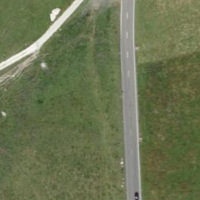
EUNIS habitat code: 26
Species observed at this site:
Corvus corone
Anthus trivialis
Oenanthe oenanthe
Parnassius phoebus
Anthus spinoletta
Prunella modularis
Turdus viscivorus
Spinus spinus
Poecile palustris
Carduelis citrinella
Phoenicurus ochruros
Certhia familiaris
Nucifraga caryocatactes
Botrychium lunaria
Falco tinnunculus
Corvus corax
Periparus ater
Cyanistes caeruleus
Lophophanes cristatus
Monticola saxatilis
Linaria cannabina
Troglodytes troglodytes
Pyrrhula pyrrhula
Montifringilla nivalis
Fringilla coelebs
Turdus torquatus
Ptyonoprogne rupestris
Saxicola rubetra
Parus major
Pyrrhocorax graculus
Aquila chrysaetos
Motacilla alba